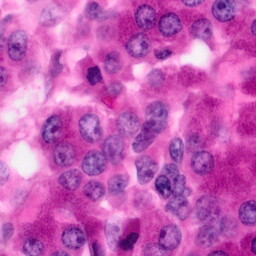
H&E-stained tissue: Pancreatic